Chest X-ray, PA view. Patient: 46 years old, sex F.
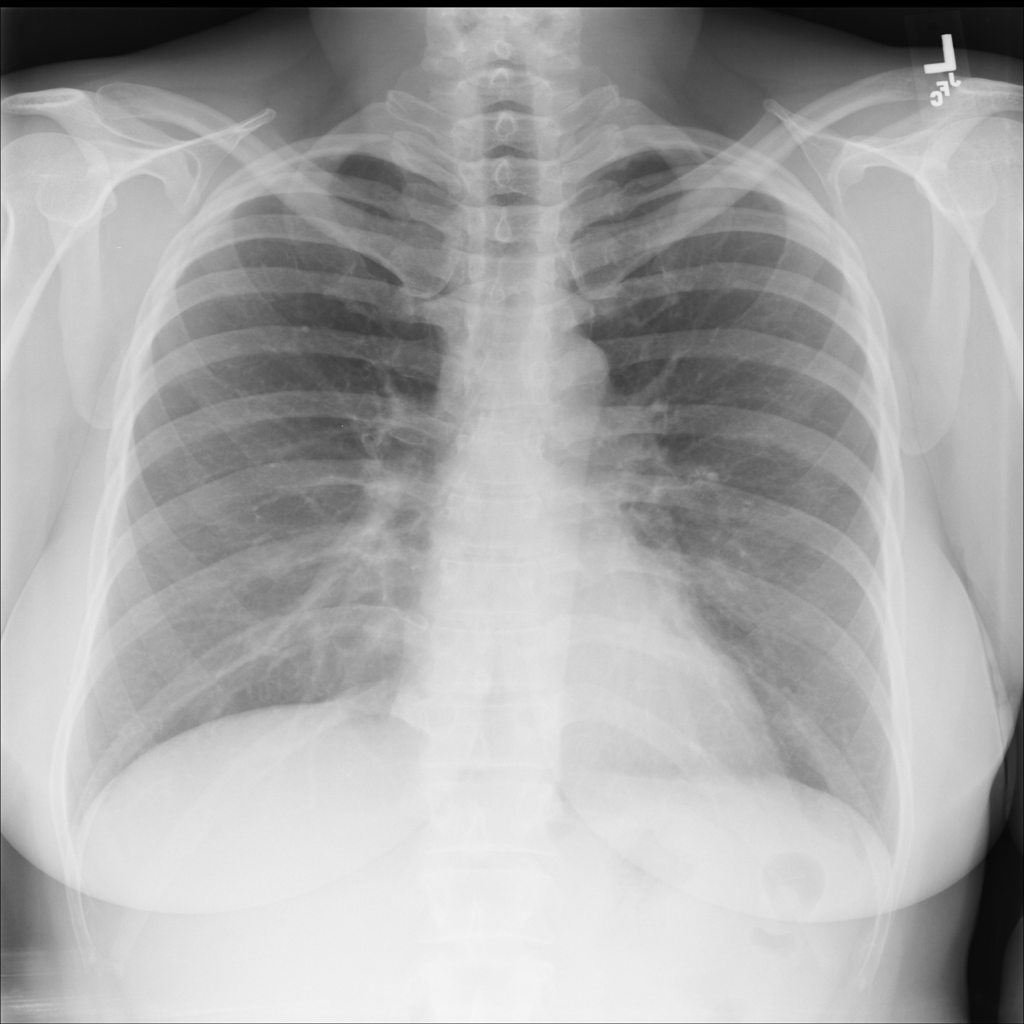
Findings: No Finding